Field crop: maize
Growth stage: 2
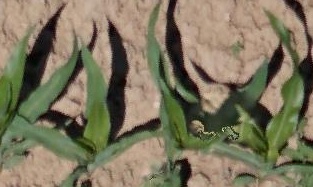
Species: maize